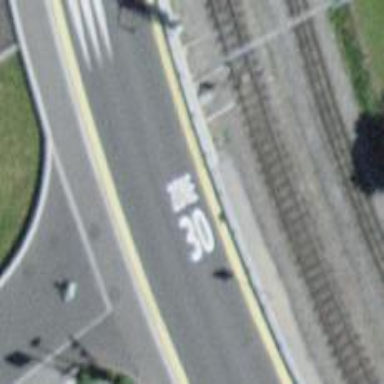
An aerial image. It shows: Secondary road with asphalt surface and traffic calming table.